Interaction volume radius: 10 \u00c5
Interaction volume height: 15 \u00c5
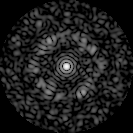
Disorder parameter: 0.7669